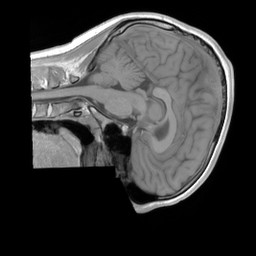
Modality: T1w
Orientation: sagittal
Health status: ill
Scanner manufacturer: siemens
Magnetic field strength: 3 T
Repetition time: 0.4 s
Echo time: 0.00246 s